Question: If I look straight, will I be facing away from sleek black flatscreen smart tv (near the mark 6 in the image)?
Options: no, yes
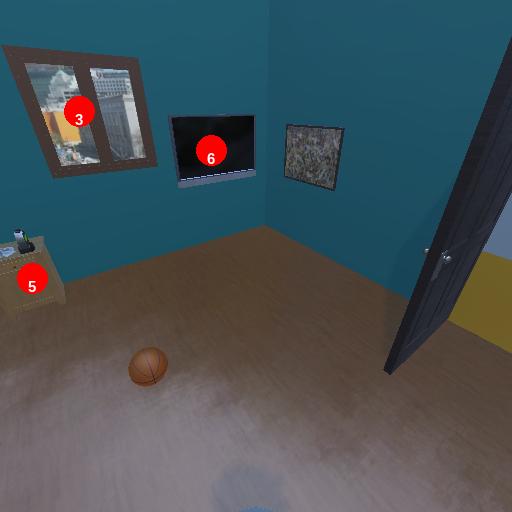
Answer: no